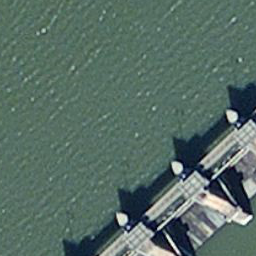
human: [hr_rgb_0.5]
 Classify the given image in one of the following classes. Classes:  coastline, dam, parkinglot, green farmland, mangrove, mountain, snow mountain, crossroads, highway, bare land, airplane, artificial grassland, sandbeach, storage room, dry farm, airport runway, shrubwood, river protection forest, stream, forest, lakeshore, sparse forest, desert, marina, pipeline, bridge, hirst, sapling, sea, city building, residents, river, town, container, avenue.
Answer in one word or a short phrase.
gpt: dam